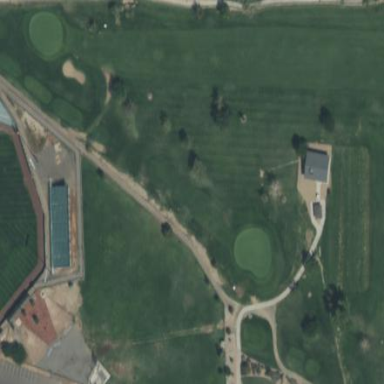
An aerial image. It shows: Grassy area designated as golf fairway.